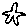
Label: star